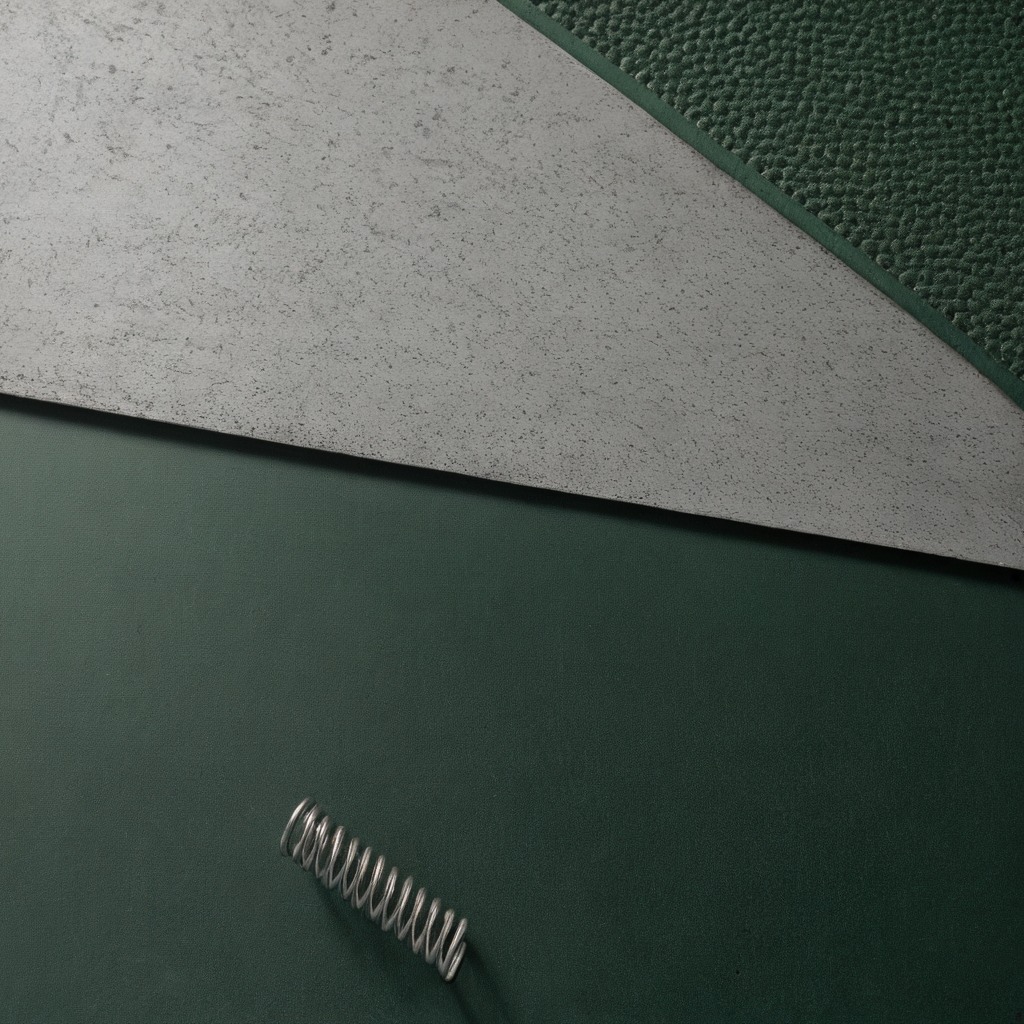
A coiled metal spring is lying on the tabletop.